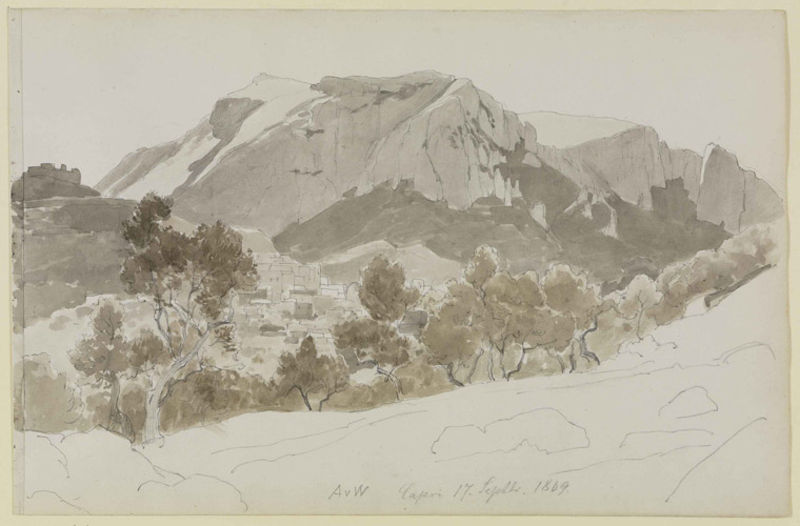
Titel: Partie auf der Insel Capri
Künstler: Anton Alexander von Werner
Standort: Karlsruhe
Institution: Staatliche Kunsthalle Karlsruhe
Schlagwörter: baum, berg, felsen, himmel, weiß, aquarell, baumstämme, bäume, gelb, grün, landschaft, stadt, braun, grau, hell, licht, zeichnung, haus, schnee, wiese, beige, malerei, bild, signatur, häuser, büsche, wiesen, tal, wald, schrift, ort, berge, fels, felswand, gebirge, gipfel, hang, dorf, bergkette, kahl, linien, steil, sepia, böschung, inschrift, zinnen, unscharf, burg, gemalt, abhänge, felsig, täler, schwarz weiß, radierung, text, bleistift, laubbäume, hain, siedlung, september, grautöne, zinne, aquarelliert, radirung, getuscht, capri, satdt, verwaschen, colloriert, b, 17, 1889, 117, bäune, 17., 1869, avw, fensen, zweigr, ahin, 17.09.1869